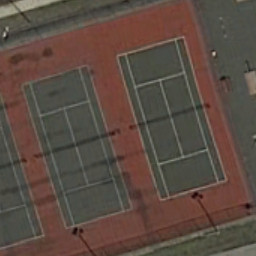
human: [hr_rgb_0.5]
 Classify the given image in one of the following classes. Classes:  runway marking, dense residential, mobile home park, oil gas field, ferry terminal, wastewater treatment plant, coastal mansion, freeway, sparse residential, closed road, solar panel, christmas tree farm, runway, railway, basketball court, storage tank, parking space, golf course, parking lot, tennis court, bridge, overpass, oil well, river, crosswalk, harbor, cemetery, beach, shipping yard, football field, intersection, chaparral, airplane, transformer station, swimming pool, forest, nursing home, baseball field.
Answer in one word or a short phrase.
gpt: tennis court